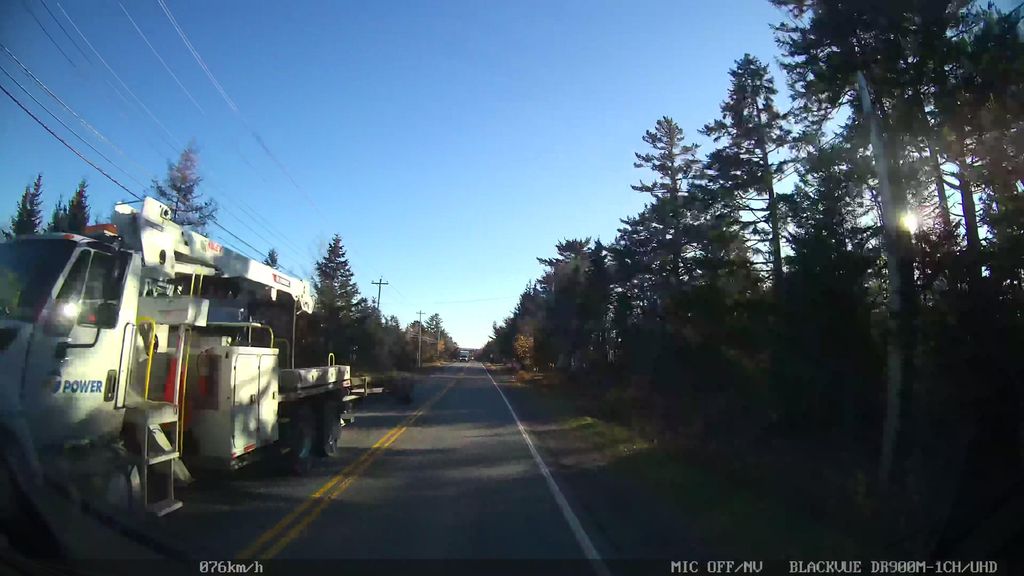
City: halifax